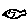
Label: fish